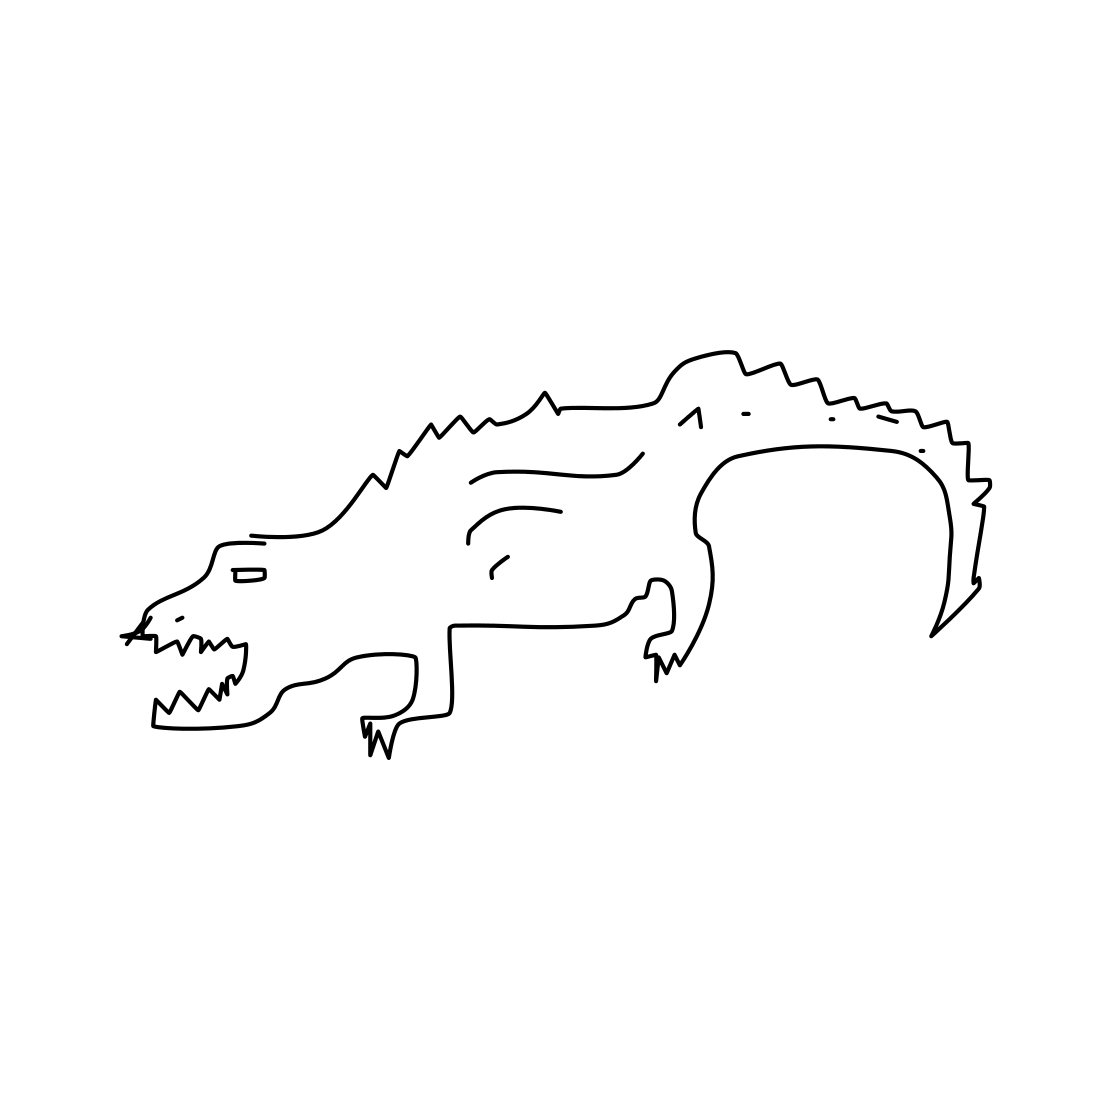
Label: crocodile